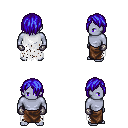
a pixel art fantasy rpg character, male body template, dark elf, purple skin, white tattered cape, robe skirt, blue bangs hairstyle, metal gloves, four views (front, back, left, right), 2x2 character sprite sheet, small pixel art, hard edges, no anti-aliasing